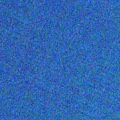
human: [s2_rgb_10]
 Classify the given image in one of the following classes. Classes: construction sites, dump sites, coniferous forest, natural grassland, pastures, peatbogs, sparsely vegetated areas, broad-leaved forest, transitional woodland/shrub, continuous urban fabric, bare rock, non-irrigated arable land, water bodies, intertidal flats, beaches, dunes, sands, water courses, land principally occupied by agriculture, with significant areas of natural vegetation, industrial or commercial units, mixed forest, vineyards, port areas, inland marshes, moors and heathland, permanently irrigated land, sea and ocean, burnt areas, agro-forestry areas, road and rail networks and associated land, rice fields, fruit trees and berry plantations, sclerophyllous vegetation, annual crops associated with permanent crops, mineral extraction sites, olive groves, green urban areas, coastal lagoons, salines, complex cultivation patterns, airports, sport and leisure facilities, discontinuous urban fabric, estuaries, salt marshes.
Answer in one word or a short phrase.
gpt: sea and ocean